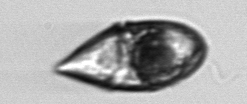
Label: Gyrodinium